Question: Is it proper that I have a Button which basically passes a NSManagedObject to a segue to load the next view, in the next view I load a child object of the parent NSManaged object. When i destroy that controller the NSManagedObject is still retained by the original button along with children. I assume it get released the next time I load that same data, because it overwrites that property of the NSManaged object. But is it bad that it retains all these child objects or is that normal?
Should / can I manually release these children by setting the property to nil at some point?
Let me give some more context to what I am seeing.

Contents of -[Brand pages]
'''
- (NSArray *) pages {
NSLog(@"%@", [self edetail]);
if ([self edetail] != nil) {
NSArray *pgs = [[[self edetail] pages] allObjects];
return [pgs sortedArrayUsingDescriptors:[NSArray arrayWithObject:[NSSortDescriptor sortDescriptorWithKey:@"sort_order" ascending:YES]]];
}
return [NSArray array];
}
'''
Let's say I have a NSArray of objectA which we're a NSSet which I pulled from coredata and sorted. Then I iterate over each objectA in the Array and create a custom button class which has a property set to objectA. When the button is clicked I send a message up to my UINavigationController to segue to a page that uses that ObjectA to pull a certain child array/set of ObjectA and display the data in a custom grid.
According to instruments when I pop that UIViewController that I had passed ObjectA to, ObjectA is still retaining those child object, and ObjectA is still retained by my button. Is this really a bad design? It doesn't seem any worse than if my RootViewController was retaining a NSArray of those object and calling them by index.
I feel like through the course of using the app though, I may end up having actual references to every piece of data in core data, that's what worries me, that these children aren't released even after I don't need them.
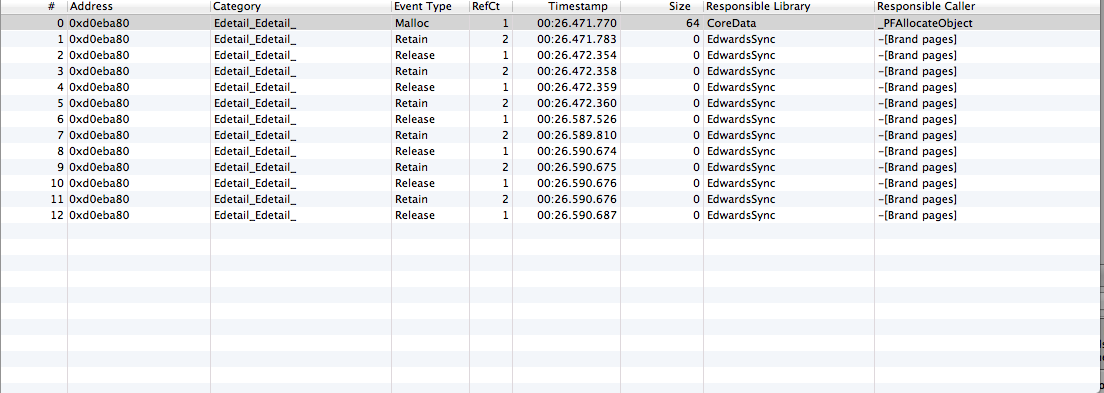
Answer: The managed object context is responsible for the memory management of managed objects. That's a horrible sentence.
If you modify the properties of managed objects or create new ones, the assumption is that you want them to persist in the MOC, unless you roll it back or don't save. If you have a managed object held in a strong property, you're not leaking or really using extra memory - the MOC will turn objects into faults if it comes under memory pressure.
I'm a bit concerned by your statement that the is retaining managed objects, that doesn't sound like a good design. If you are passing a managed object as part of a segue, the button doesn't need to have or keep a reference to it - that's the view controllers job.